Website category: phone
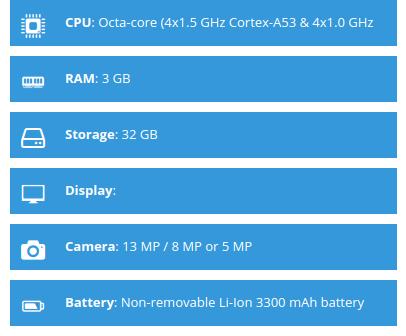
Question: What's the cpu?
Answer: Octa-core (4x1.5 GHz Cortex-A53 & 4x1.0 GHz Cortex-A53)

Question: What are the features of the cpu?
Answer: Octa-core (4x1.5 GHz Cortex-A53 & 4x1.0 GHz Cortex-A53)

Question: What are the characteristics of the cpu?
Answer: Octa-core (4x1.5 GHz Cortex-A53 & 4x1.0 GHz Cortex-A53)

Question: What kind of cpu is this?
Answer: Octa-core (4x1.5 GHz Cortex-A53 & 4x1.0 GHz Cortex-A53)

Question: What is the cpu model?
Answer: Octa-core (4x1.5 GHz Cortex-A53 & 4x1.0 GHz Cortex-A53)

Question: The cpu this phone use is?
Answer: Octa-core (4x1.5 GHz Cortex-A53 & 4x1.0 GHz Cortex-A53)

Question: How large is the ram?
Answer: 3 GB

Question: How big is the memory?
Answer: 3 GB

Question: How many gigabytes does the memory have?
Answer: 3 GB

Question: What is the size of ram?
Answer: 3 GB

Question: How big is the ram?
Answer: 3 GB

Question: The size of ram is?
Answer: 3 GB

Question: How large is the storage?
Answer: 32 GB

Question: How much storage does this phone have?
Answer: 32 GB

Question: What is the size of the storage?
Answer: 32 GB

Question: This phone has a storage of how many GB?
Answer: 32 GB

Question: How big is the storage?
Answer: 32 GB

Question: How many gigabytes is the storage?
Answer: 32 GB

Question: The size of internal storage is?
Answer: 32 GB

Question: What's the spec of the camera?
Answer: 13 MP / 8 MP or 5 MP

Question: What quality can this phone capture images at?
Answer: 13 MP / 8 MP or 5 MP

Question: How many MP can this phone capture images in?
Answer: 13 MP / 8 MP or 5 MP

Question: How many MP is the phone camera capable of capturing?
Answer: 13 MP / 8 MP or 5 MP

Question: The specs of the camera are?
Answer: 13 MP / 8 MP or 5 MP

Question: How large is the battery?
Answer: Non-removable Li-Ion 3300 mAh battery

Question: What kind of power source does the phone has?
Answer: Non-removable Li-Ion 3300 mAh battery

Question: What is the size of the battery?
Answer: Non-removable Li-Ion 3300 mAh battery

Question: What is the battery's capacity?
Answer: Non-removable Li-Ion 3300 mAh battery

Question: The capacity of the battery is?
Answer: Non-removable Li-Ion 3300 mAh battery